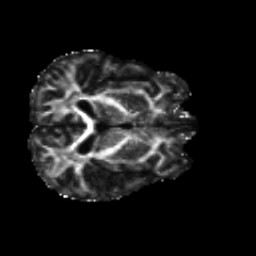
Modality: FA
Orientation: axial
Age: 21
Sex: male
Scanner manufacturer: siemens
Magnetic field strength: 3 T
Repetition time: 8.8 s
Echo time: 0.085 s